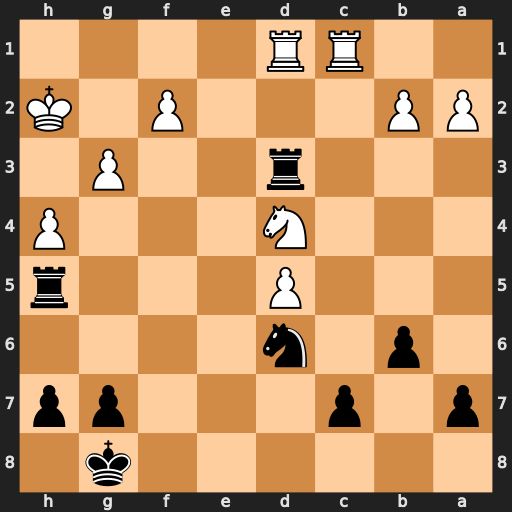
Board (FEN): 6k1/p1p3pp/1p1n4/3P3r/3N3P/3r2P1/PP3P1K/2RR4
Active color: b
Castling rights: -
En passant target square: -
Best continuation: Rxd1 Rxd1 Rxd5 Rc1 Rxd4